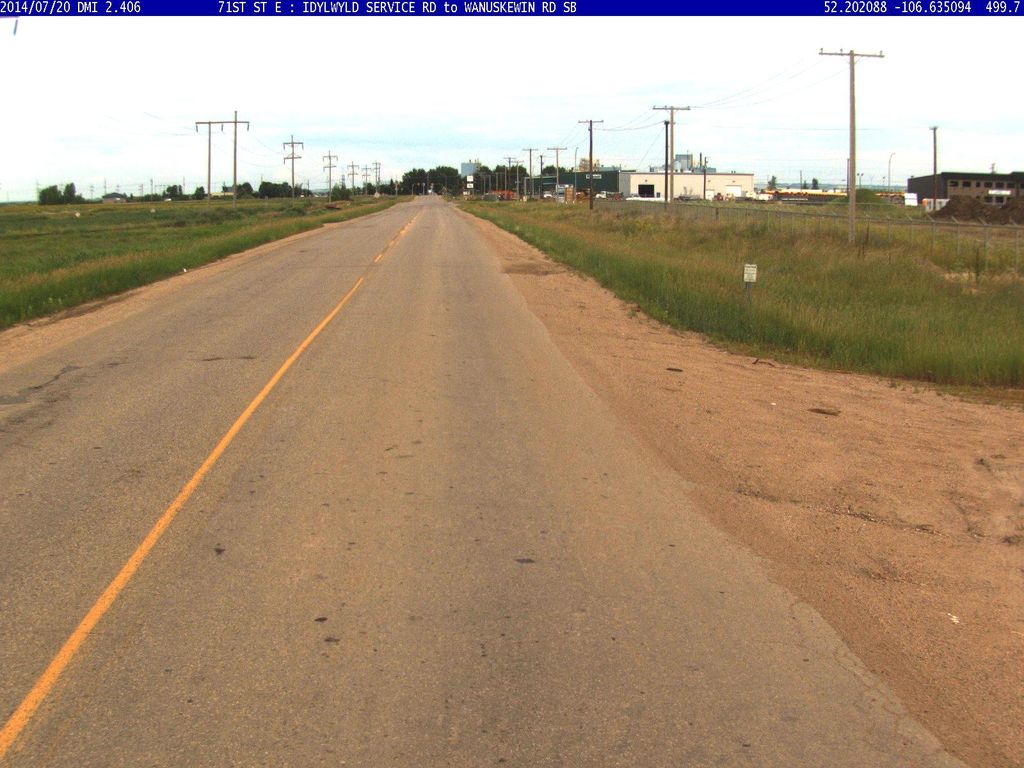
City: saskatoon